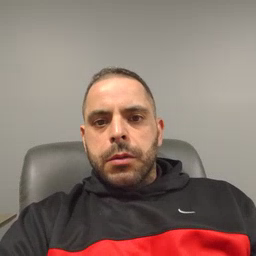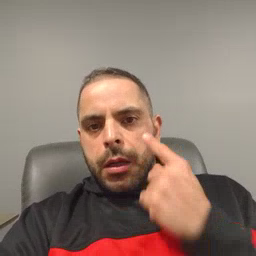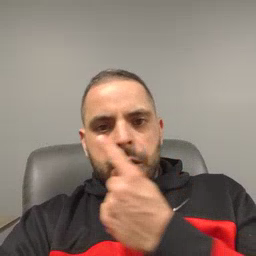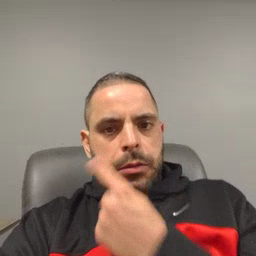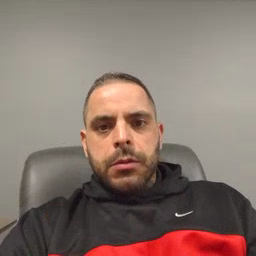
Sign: eye